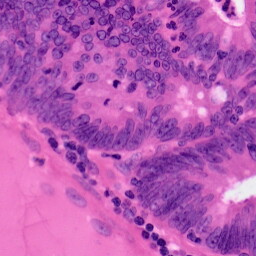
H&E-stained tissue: Colon